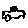
Label: car